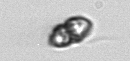
Label: Dinophyceae